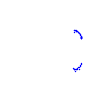
Particle: kaon